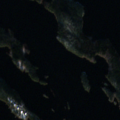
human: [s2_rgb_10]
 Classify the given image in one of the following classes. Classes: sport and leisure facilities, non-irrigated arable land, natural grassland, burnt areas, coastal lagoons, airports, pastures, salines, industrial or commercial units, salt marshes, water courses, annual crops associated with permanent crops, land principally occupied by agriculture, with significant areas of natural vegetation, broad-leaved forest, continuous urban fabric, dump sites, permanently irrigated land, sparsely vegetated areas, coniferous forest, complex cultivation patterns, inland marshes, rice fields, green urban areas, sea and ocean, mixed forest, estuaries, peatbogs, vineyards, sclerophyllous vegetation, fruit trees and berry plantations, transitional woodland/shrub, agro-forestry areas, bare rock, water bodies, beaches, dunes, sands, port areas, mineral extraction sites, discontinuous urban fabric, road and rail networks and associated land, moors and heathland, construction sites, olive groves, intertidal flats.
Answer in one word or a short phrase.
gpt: mixed forest, water bodies